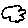
Label: cloud